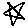
Label: star